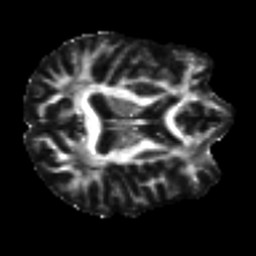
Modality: FA
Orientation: axial
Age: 33
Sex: male
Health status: ill
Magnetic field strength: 3 T
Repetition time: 9 s
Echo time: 0.093 s